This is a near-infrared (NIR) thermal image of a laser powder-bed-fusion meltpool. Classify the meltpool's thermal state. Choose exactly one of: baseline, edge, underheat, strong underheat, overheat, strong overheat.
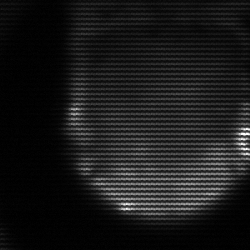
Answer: edge